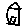
Label: house